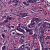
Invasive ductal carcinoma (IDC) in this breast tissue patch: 1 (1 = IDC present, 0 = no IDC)